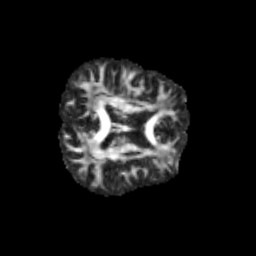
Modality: FA
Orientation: axial
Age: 11
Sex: male
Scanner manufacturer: siemens
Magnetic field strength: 3 T
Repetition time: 3.8 s
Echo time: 0.07 s